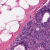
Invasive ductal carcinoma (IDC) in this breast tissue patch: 0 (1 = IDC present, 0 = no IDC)